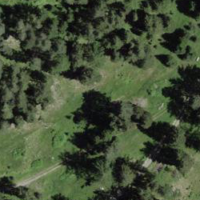
EUNIS habitat code: 43
Species observed at this site:
Prunella vulgaris